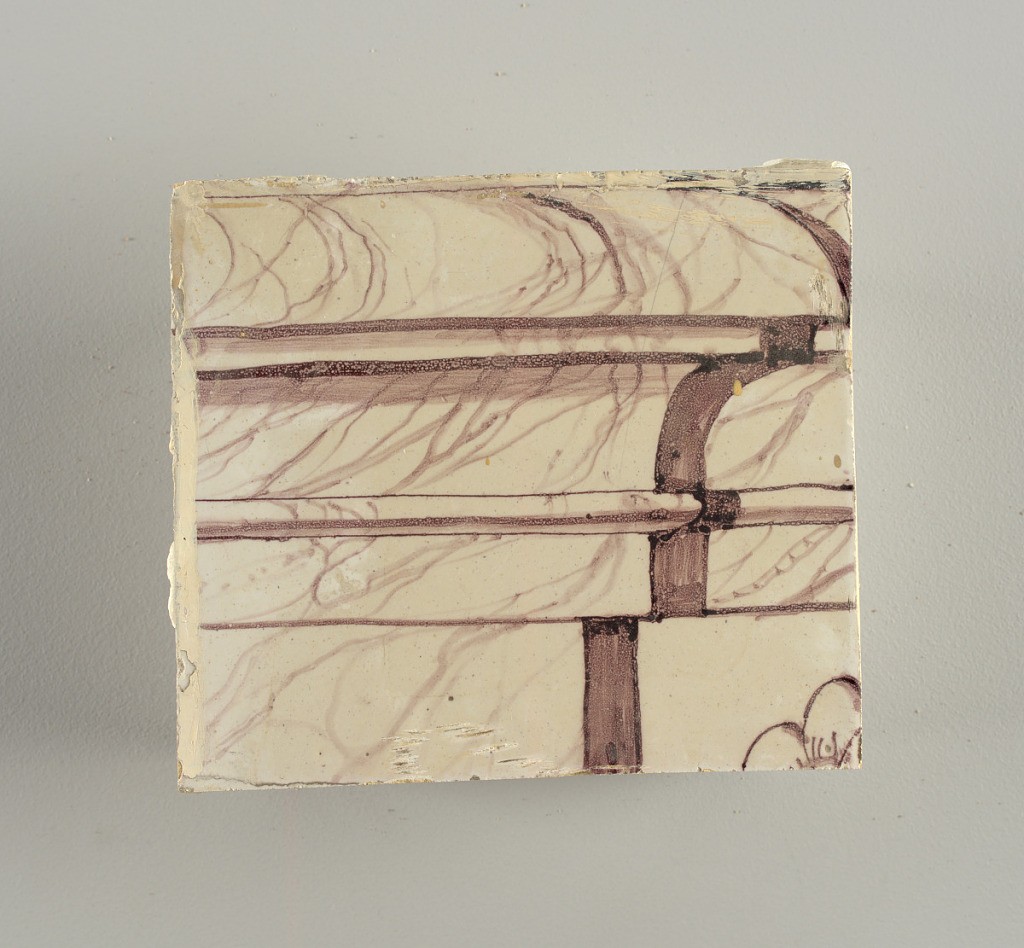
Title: Wall facing
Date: ca. 1725
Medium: tin-glazed earthenware, underglaze
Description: Running design for a frieze or a dado, composed of scrolls of foliage and strapwork, and four repeating motifs--a seated woman in a small upright oval medallion, a putto seated on a rocailled base, and strapwork in axial pattern.  The various panels, A to F, show various repeats of the same design, all being five tiles high and a varying number of tiles wide.